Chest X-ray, PA view. Patient: 69 years old, sex M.
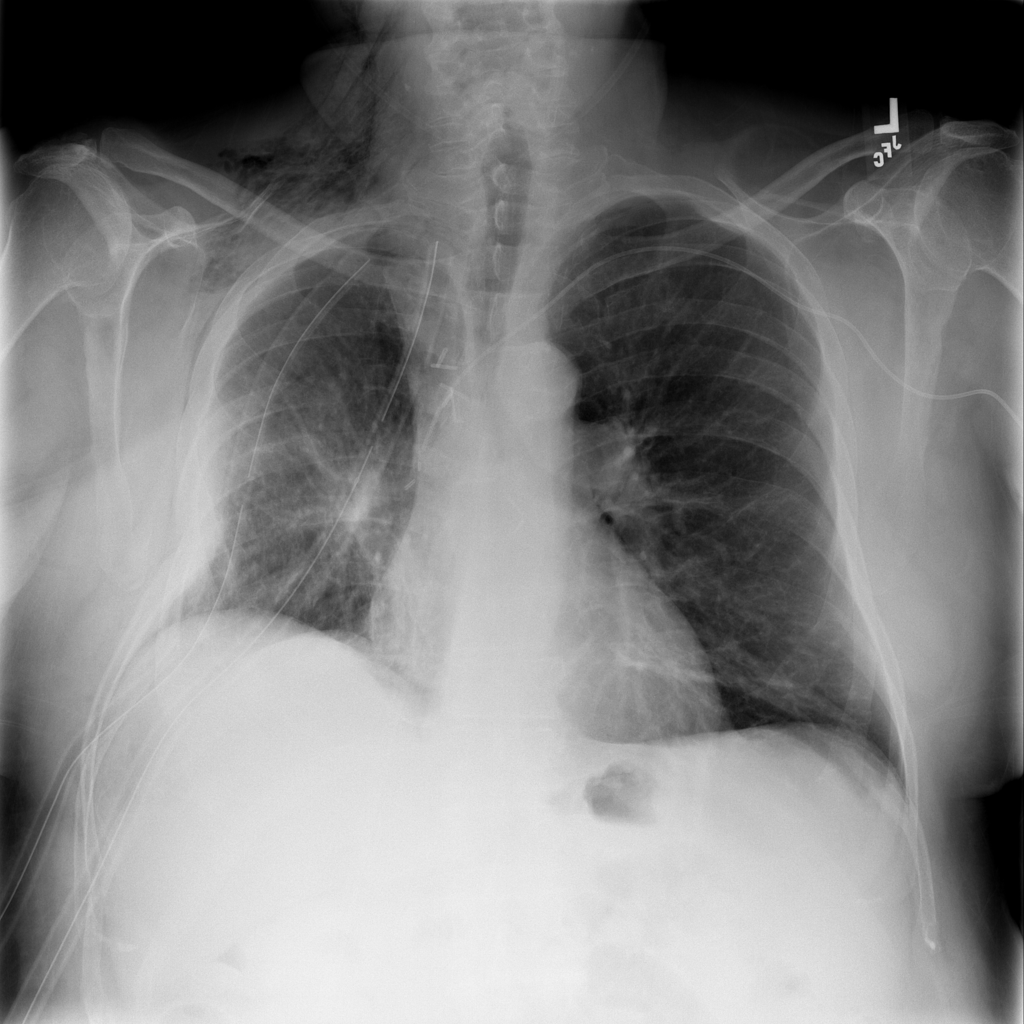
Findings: No Finding